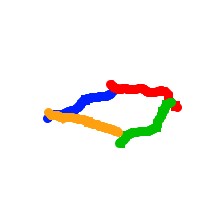
Shape: rhombus